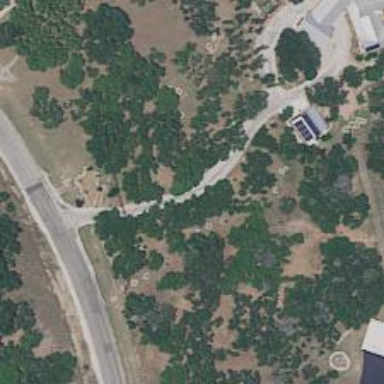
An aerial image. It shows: Driveway.